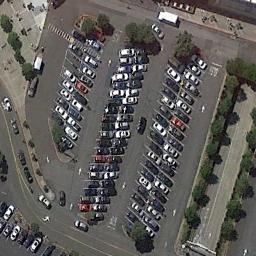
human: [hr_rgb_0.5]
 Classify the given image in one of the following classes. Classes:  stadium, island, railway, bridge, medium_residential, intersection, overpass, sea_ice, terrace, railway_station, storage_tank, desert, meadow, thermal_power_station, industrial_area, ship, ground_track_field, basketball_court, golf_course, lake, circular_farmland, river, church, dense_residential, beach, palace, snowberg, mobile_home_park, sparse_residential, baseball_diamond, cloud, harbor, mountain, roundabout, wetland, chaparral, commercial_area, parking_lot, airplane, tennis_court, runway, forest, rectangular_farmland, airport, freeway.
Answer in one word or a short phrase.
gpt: parking_lot